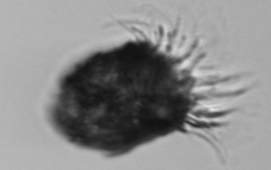
Label: Stenosemella_pacifica